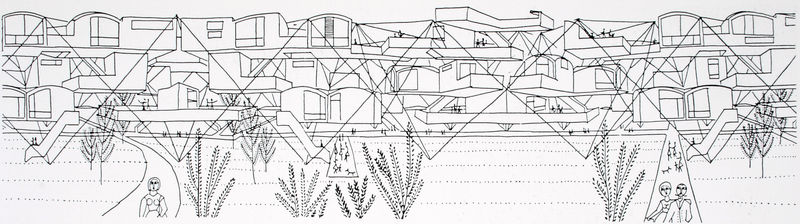
Titel: "Ville spatiale" - Raumstadt-Vision, Raumstadtstruktur mit individuellen Wohneinheiten, Entwurfsvariante
Künstler: Yona Friedman
Schlagwörter: landschaft, menschen, fenster, zeichnung, architektur, häuser, büsche, sträucher, wege, treppe, treppen, balkone, wohnhaus, entwurf, alleen, siedlung, plan, wohnanlage, verschachtelt